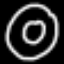
Label: donut